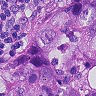
Metastatic tissue present: yes